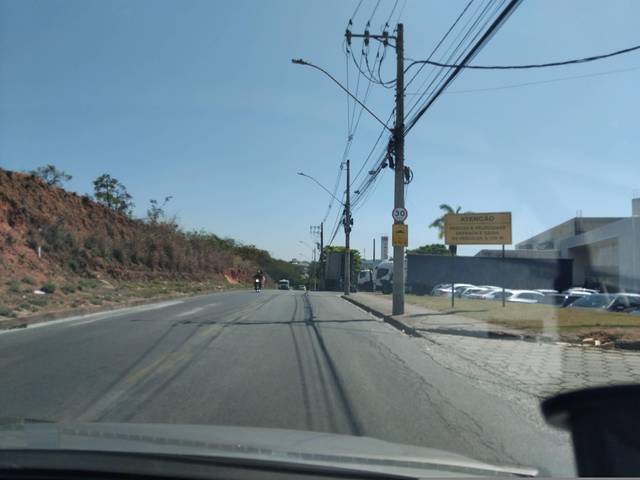
Region: Brazil
Coordinates: -19.905, -44.069